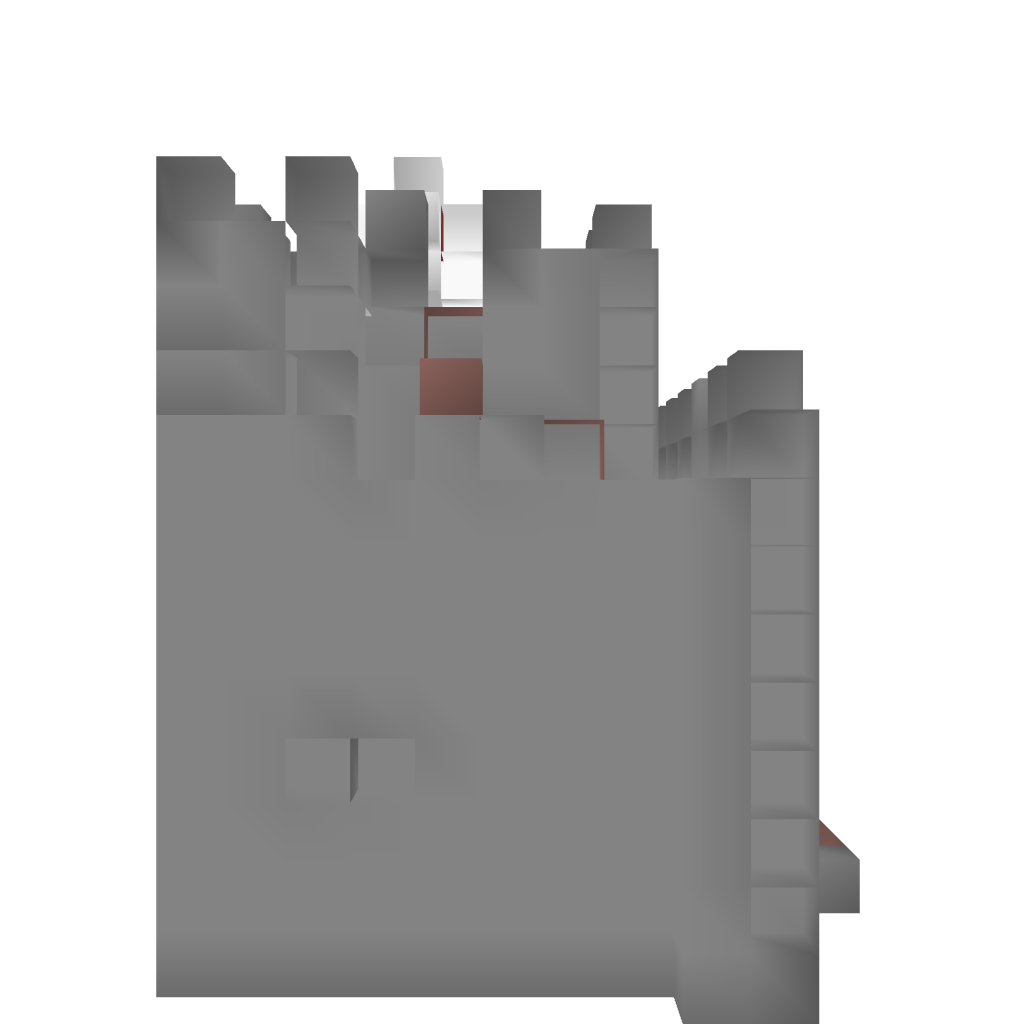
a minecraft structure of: Castle Gate good quality